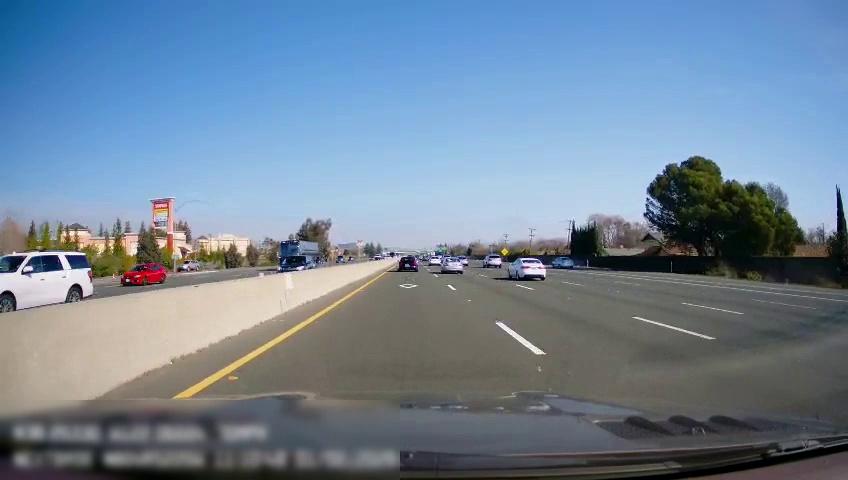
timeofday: Day
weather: Sunny
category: Drivable Space
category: Drivable Space
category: Vehicles | SUV
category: Vehicles | Car
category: Vehicles | SUV
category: Vehicles | Other LV
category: Vehicles | Car
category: Vehicles | Car
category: Vehicles | Car
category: Vehicles | Car
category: Vehicles | Car
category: Vehicles | SUV
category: Vehicles | Car
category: Vehicles | SUV
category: Vehicles | Car
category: Lanes | Alternate Lane
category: Lanes | Current Lane
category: Lanes | Current Lane
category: Lanes | Alternate Lane
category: Lanes | Alternate Lane
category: Lanes | Alternate Lane
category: Lanes | Opposite Lane
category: Lanes | Opposite Lane
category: Lanes | Opposite Lane